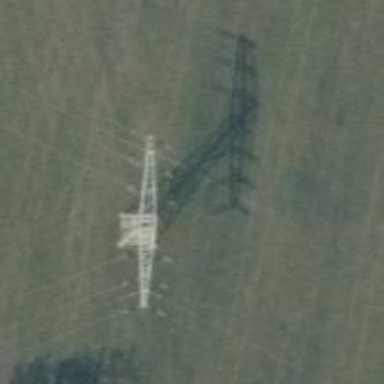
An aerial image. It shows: Lattice structure tower.